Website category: auto
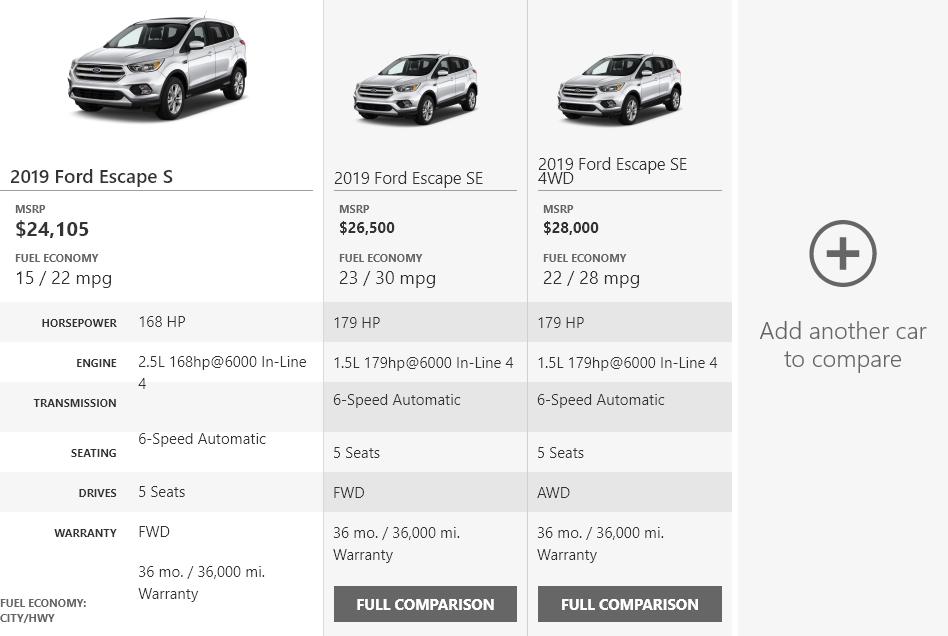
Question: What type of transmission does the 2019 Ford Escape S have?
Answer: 6-Speed Automatic

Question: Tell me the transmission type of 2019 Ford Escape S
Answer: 6-Speed Automatic

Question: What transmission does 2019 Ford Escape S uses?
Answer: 6-Speed Automatic

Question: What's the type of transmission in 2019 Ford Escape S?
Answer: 6-Speed Automatic

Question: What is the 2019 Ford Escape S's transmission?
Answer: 6-Speed Automatic

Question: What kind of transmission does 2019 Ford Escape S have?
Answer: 6-Speed Automatic

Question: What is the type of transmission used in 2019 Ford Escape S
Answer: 6-Speed Automatic

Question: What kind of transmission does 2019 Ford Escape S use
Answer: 6-Speed Automatic

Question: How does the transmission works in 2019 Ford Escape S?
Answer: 6-Speed Automatic

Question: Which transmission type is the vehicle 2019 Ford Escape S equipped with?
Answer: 6-Speed Automatic

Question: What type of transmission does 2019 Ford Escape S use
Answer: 6-Speed Automatic

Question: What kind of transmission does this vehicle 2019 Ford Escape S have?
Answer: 6-Speed Automatic

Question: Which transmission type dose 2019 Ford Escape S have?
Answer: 6-Speed Automatic

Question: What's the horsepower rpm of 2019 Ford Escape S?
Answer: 168 HP

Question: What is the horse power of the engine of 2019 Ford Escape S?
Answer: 168 HP

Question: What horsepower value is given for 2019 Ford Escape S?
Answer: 168 HP

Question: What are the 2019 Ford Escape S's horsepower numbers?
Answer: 168 HP

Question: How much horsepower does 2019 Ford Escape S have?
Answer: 168 HP

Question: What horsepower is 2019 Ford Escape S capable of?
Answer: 168 HP

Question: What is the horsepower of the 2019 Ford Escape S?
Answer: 168 HP

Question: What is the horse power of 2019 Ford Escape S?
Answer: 168 HP

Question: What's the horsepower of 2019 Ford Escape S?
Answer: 168 HP

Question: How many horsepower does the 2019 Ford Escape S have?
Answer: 168 HP

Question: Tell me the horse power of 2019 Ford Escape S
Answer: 168 HP

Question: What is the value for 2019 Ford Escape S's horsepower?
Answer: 168 HP

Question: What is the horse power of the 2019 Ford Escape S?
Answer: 168 HP

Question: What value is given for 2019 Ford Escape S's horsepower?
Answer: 168 HP

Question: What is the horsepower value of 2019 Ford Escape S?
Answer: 168 HP

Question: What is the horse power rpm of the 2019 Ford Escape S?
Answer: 168 HP

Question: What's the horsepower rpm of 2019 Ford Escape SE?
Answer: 179 HP

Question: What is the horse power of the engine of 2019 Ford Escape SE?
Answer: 179 HP

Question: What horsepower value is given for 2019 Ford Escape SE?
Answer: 179 HP

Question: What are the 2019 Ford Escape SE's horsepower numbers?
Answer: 179 HP

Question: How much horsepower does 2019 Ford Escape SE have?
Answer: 179 HP

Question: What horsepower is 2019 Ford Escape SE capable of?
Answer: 179 HP

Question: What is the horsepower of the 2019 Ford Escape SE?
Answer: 179 HP

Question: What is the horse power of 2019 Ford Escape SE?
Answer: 179 HP

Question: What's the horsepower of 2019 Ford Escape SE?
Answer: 179 HP

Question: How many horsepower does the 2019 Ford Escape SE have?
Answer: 179 HP

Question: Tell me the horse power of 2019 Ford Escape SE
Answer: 179 HP

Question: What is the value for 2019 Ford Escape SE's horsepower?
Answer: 179 HP

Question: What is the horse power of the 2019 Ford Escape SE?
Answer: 179 HP

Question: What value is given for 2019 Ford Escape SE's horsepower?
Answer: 179 HP

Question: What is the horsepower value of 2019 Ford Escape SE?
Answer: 179 HP

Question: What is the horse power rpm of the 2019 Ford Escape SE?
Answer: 179 HP

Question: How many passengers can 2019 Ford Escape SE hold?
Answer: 5 Seats

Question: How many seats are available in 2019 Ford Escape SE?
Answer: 5 Seats

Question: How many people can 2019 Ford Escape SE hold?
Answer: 5 Seats

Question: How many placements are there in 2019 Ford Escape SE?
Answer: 5 Seats

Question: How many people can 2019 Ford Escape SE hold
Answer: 5 Seats

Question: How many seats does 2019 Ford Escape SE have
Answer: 5 Seats

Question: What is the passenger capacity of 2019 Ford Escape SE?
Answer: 5 Seats

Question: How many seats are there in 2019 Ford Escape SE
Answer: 5 Seats

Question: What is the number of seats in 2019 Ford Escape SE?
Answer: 5 Seats

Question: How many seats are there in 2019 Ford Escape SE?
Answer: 5 Seats

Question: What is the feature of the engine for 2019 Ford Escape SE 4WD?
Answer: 1.5L 179hp@6000 In-Line 4

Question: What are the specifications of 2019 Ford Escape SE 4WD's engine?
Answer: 1.5L 179hp@6000 In-Line 4

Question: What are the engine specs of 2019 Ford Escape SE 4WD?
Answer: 1.5L 179hp@6000 In-Line 4

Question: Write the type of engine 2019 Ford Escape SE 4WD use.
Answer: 1.5L 179hp@6000 In-Line 4

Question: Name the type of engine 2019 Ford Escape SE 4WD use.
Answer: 1.5L 179hp@6000 In-Line 4

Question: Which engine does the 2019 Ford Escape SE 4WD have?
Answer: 1.5L 179hp@6000 In-Line 4

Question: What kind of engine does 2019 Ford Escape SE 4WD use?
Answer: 1.5L 179hp@6000 In-Line 4

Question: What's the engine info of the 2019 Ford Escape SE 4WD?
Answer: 1.5L 179hp@6000 In-Line 4

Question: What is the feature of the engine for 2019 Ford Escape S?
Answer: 2.5L 168hp@6000 In-Line 4